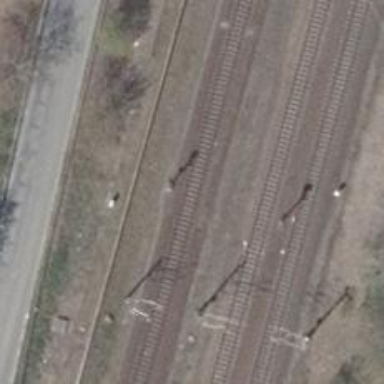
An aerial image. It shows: Railway signal.